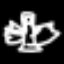
Label: angel